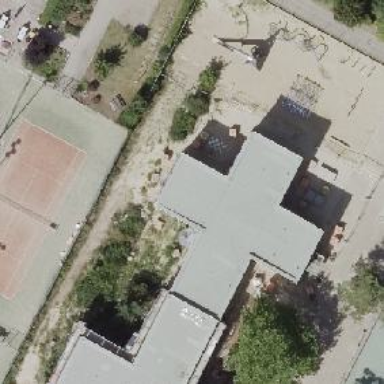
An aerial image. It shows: Kindergarten.